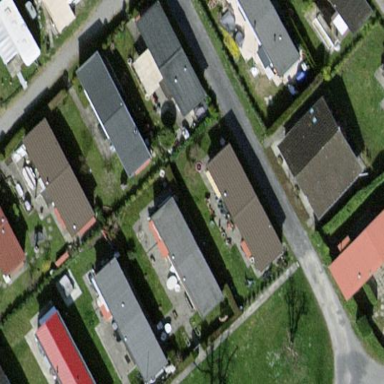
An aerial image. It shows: Static caravan.